Current action and preconditions to check: trajectory_clear

Your task: For each precondition in the list above, predict whether it will hold at this action.

Consider the current scene as observed from the mobile robot's camera, and analyze the predicted future states of all dynamic agents (e.g., people, animals, vehicles, or any moving entities) within the NEXT SECOND.

IMPORTANT: Only answer "very likely" if you are absolutely certain—based on strong, clear evidence—that a dynamic agent will violate the precondition in the predicted future state. Do NOT answer "very likely" for unlikely, ambiguous, or low-probability risks.

Ask yourself for each precondition: Is there a high probability, with clear and convincing evidence, that the predicted future states of any dynamic agent will interfere with the predicted future state of the currently executing action within the NEXT SECOND, causing that precondition to fail?

Assess the risk level based on these predictions. Use "likely" or "very likely" if motions create a clear risk of interference.

Use "neutral" or "improbable" if agents are nearby but their predicted paths are clearly diverging or non-conflicting.

Failure Risk Categories: "very improbable", "improbable", "neutral", "likely", "very likely"

Answer Format: Output ONLY the probability_of_failure value from these categories: "very improbable", "improbable", "neutral", "likely", "very likely"

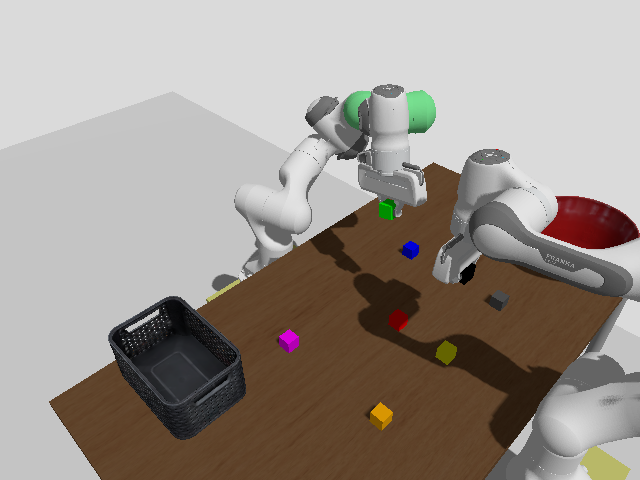

Answer: improbable